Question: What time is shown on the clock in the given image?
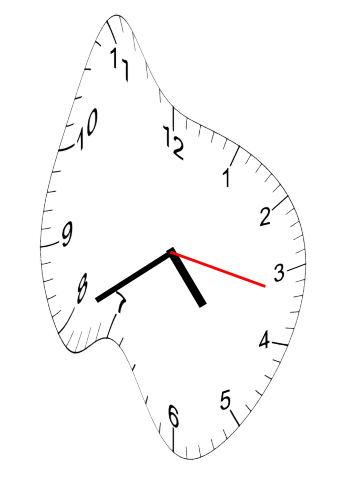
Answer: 04:40:17